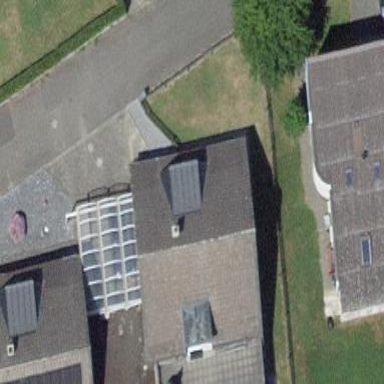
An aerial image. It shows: Building with tiled roof.